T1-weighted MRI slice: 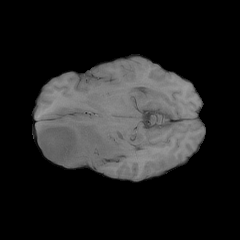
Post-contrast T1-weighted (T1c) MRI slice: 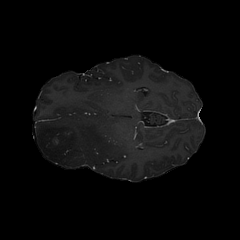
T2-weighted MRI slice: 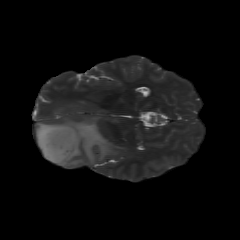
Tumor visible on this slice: yes